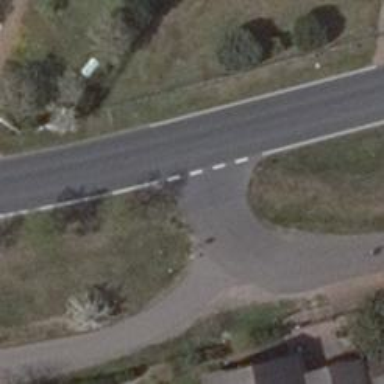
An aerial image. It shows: Road with "give way" sign.